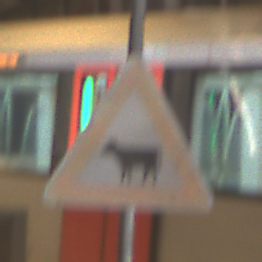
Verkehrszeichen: ViehtriebRechts
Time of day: NotSpecified
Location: Indoor (Urban)
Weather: NotSpecified
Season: NotSpecified
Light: Artificial